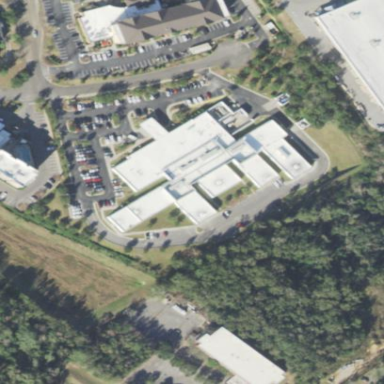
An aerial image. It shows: Clinic building offering healthcare services.